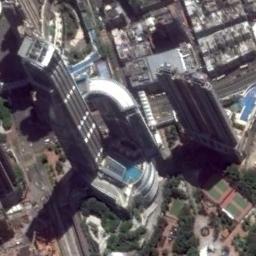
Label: commercial_area